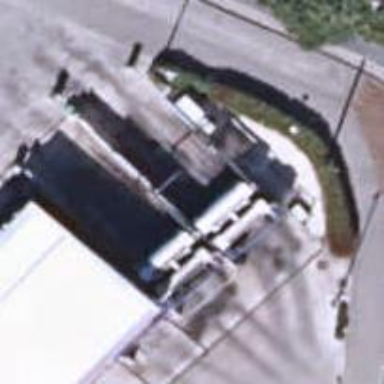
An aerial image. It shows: Car wash facility.